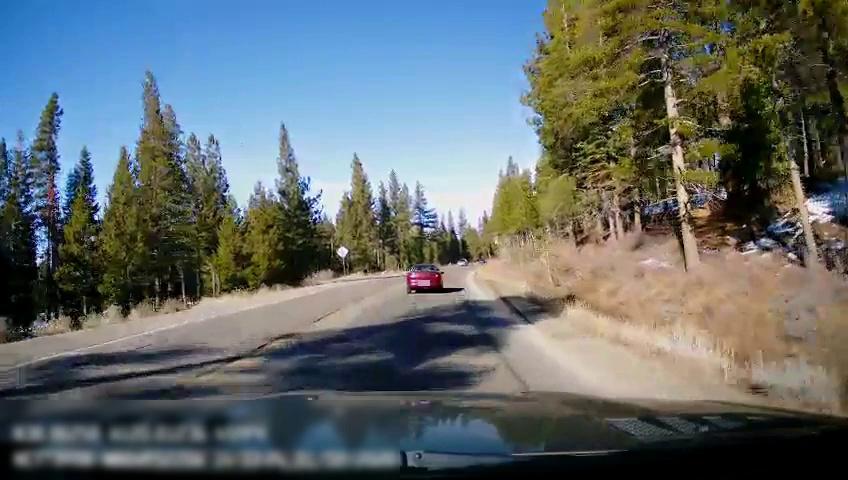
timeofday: Day
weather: Sunny
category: Drivable Space
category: Vehicles | Car
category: Lanes | Current Lane
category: Lanes | Opposite Lane